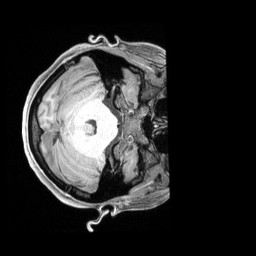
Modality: T1w
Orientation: axial
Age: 22
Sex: female
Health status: healthy
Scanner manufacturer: siemens
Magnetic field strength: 3 T
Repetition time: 2.4 s
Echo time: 0.00228 s